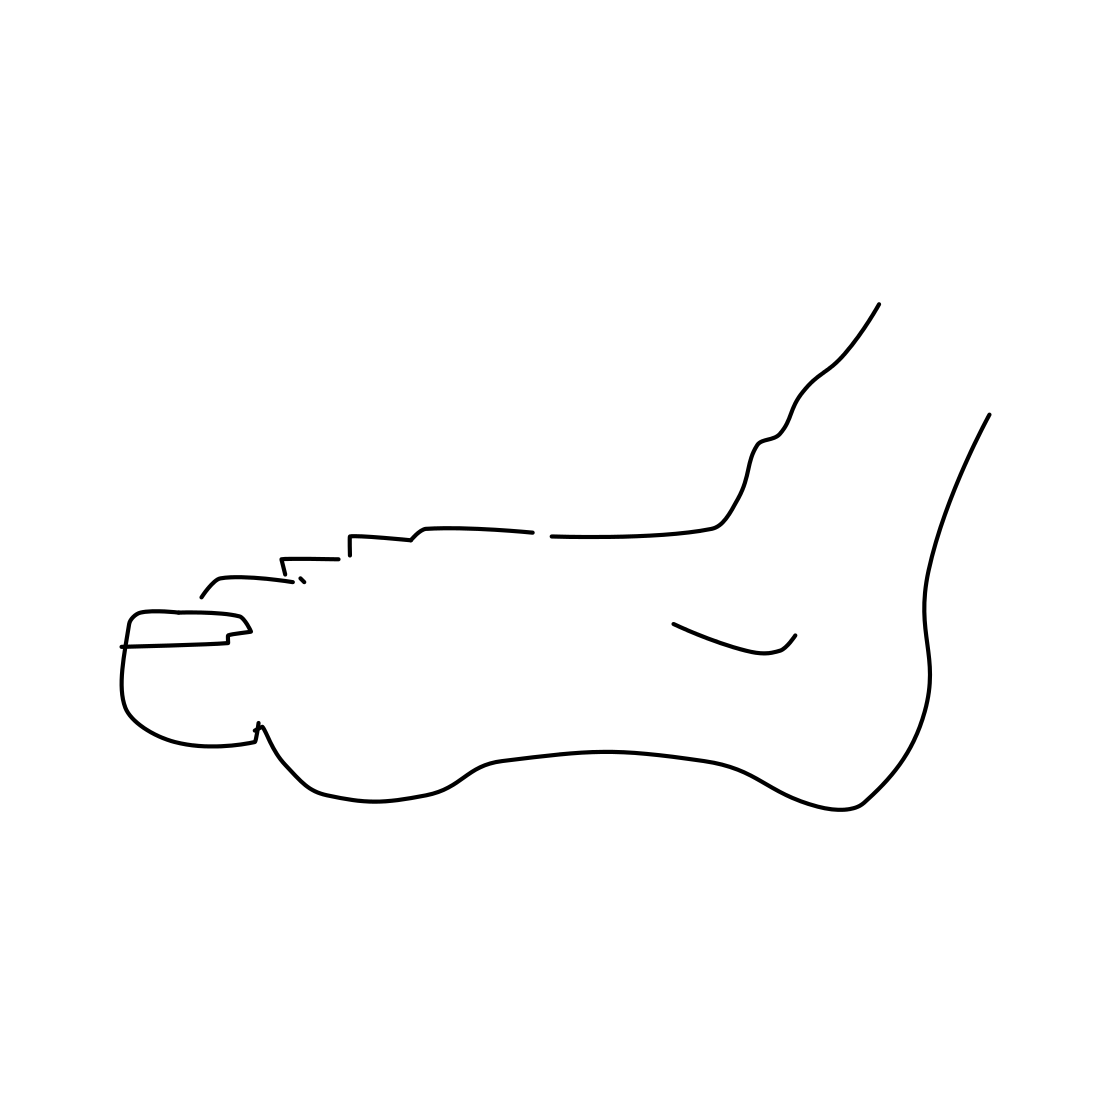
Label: foot